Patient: sex M, age 46
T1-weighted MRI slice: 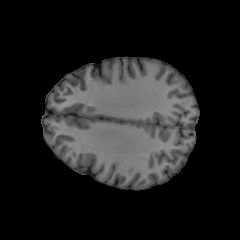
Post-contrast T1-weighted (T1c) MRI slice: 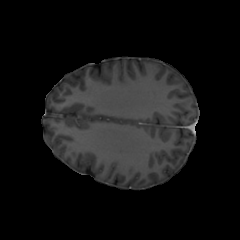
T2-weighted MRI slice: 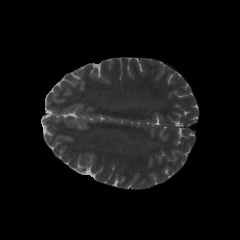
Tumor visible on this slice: no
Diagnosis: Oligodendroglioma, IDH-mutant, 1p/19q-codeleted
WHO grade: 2